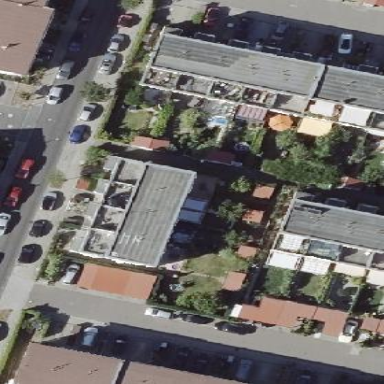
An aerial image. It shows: Terrace building.